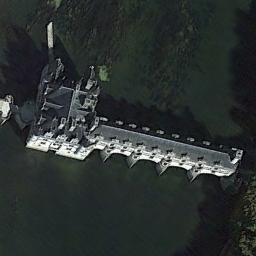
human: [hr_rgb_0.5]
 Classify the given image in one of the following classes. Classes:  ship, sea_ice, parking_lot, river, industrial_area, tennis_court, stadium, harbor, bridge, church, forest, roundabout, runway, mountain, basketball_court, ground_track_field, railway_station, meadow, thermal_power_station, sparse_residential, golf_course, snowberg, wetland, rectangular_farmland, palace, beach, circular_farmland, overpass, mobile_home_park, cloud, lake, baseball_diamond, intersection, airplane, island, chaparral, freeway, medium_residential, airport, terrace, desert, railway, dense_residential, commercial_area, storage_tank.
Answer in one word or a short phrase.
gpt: palace